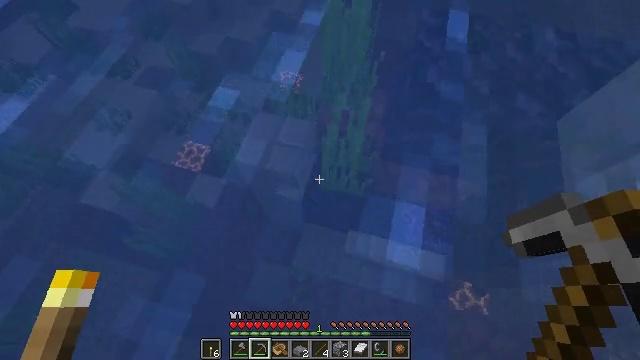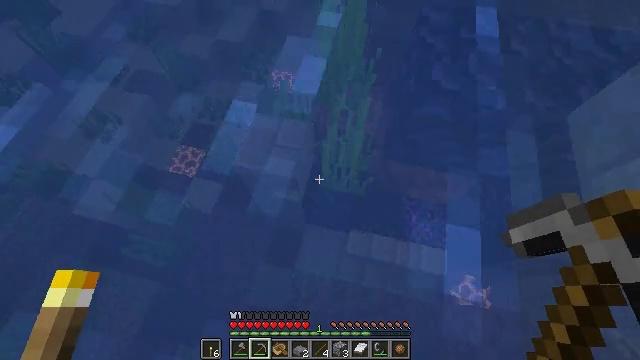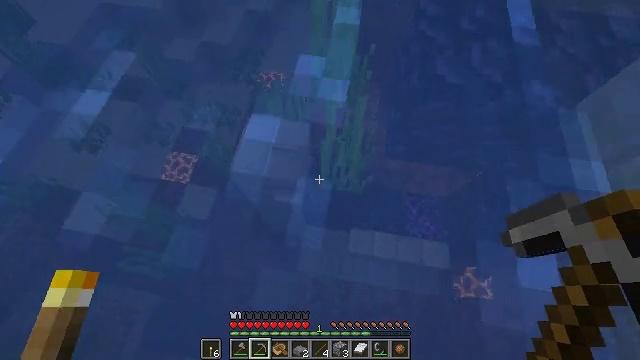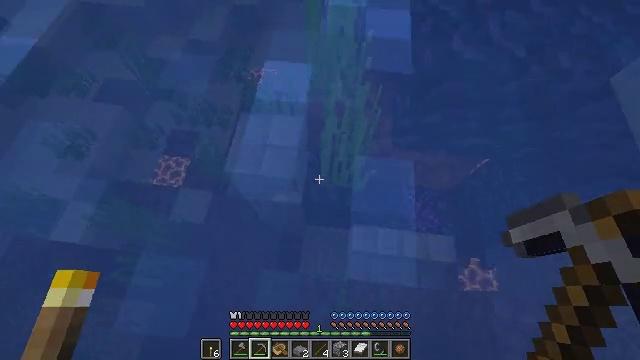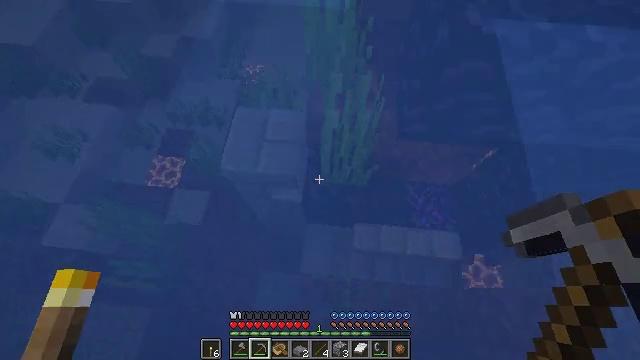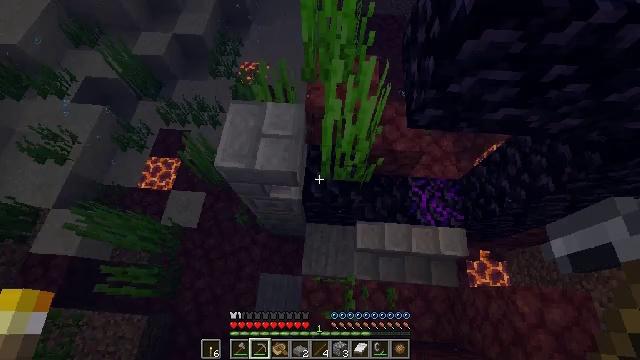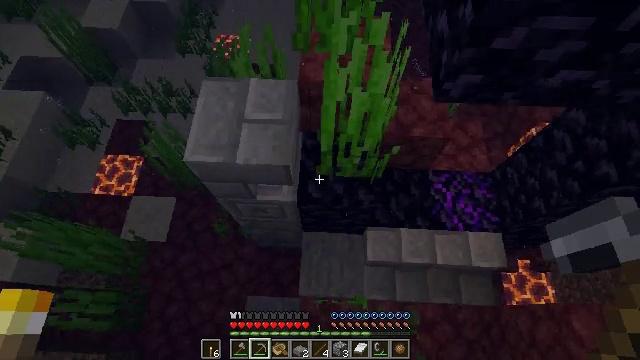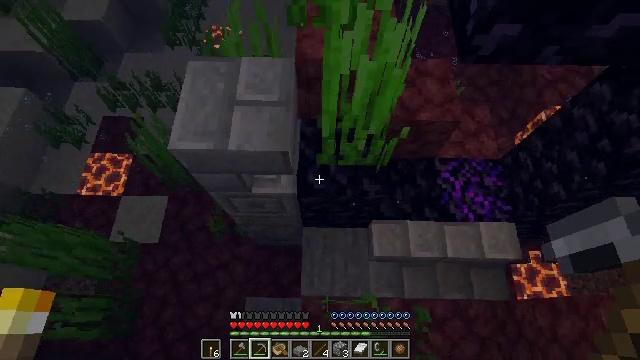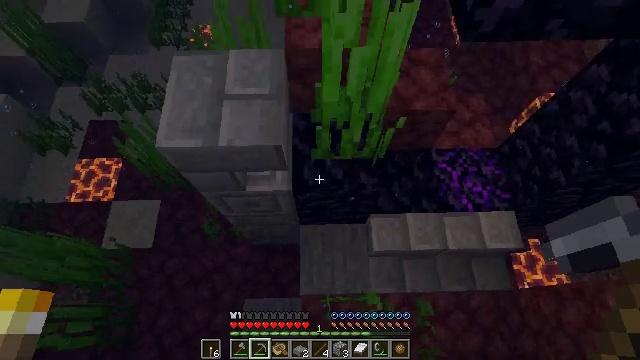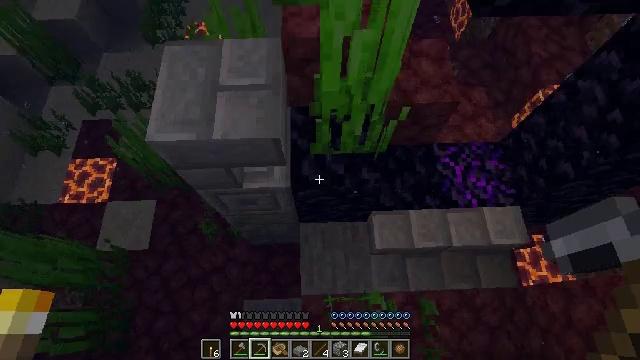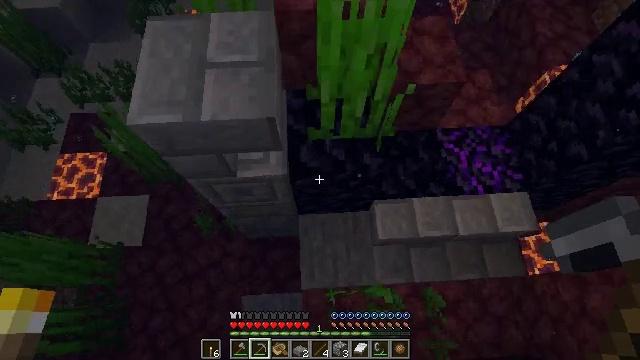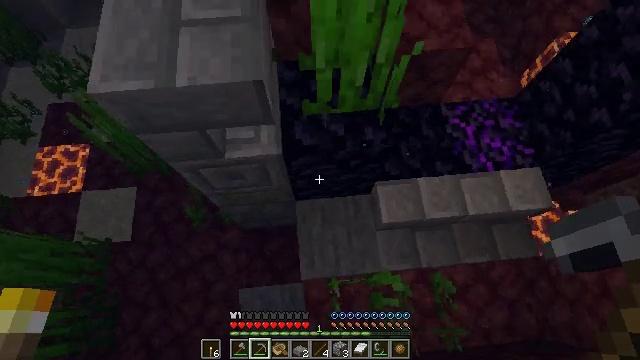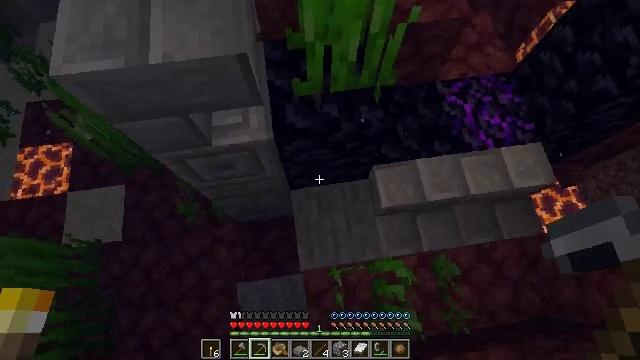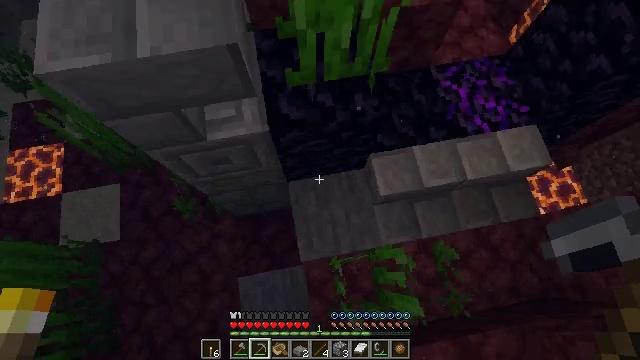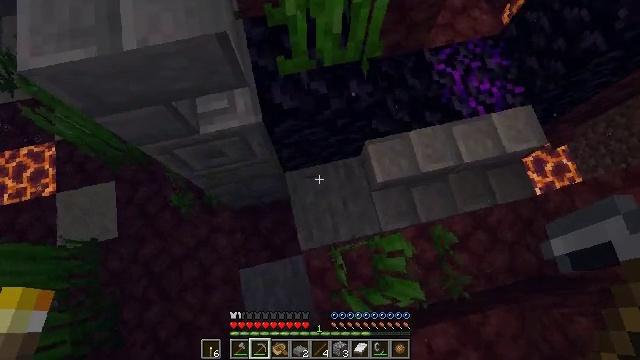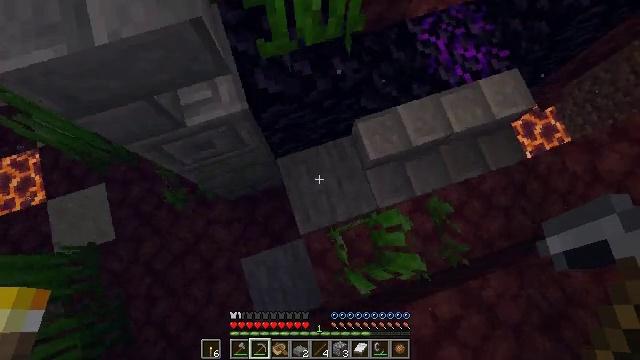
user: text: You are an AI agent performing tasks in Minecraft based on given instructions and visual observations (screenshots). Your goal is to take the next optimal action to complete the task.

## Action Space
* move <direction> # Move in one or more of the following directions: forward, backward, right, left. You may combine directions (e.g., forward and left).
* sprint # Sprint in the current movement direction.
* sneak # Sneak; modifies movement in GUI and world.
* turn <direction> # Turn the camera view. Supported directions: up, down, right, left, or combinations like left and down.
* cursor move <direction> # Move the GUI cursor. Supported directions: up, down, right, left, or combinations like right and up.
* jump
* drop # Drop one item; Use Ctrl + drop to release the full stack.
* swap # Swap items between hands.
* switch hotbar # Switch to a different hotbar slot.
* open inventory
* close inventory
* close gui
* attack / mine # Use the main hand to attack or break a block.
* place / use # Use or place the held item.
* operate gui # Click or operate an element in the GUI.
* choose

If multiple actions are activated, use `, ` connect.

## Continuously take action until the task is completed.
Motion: motion action
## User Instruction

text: Gather stone slabs for reuse.
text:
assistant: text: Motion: move forward and move left, turn right
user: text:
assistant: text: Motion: move forward and move left, sneak, turn right
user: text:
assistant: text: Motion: sneak, turn right
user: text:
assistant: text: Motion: sneak, turn right
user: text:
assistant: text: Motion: sneak, turn right
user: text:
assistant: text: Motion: sneak, turn right
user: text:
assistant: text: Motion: sneak, turn right
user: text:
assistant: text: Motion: sneak, turn right
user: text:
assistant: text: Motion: sneak
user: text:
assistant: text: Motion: sneak, turn right and down
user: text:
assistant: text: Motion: sneak, turn right and down
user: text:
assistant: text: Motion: turn right and down
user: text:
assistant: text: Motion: turn right and down
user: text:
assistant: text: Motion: turn right and down
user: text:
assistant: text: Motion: turn right and down
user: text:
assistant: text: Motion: turn right and down
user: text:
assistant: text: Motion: turn right and down
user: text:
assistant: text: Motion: no_op
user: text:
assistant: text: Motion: no_op
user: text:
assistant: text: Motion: no_op
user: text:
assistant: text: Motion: no_op
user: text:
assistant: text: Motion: no_op
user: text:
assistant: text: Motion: no_op
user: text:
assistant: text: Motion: turn left and up
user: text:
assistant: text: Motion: turn left and up
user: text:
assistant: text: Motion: turn left and up
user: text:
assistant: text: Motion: no_op
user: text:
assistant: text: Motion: attack / mine
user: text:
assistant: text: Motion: attack / mine
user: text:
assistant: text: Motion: attack / mine